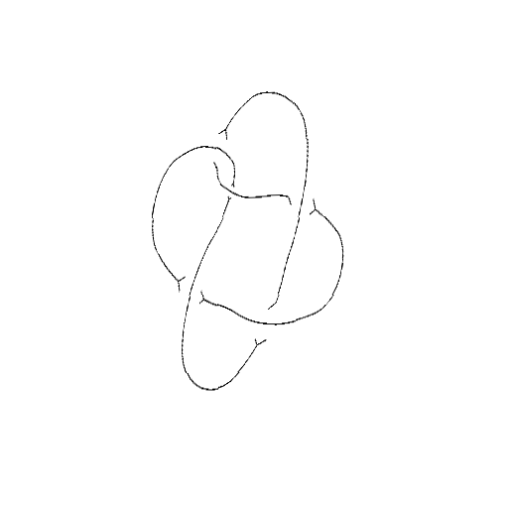
Crossing number: 5